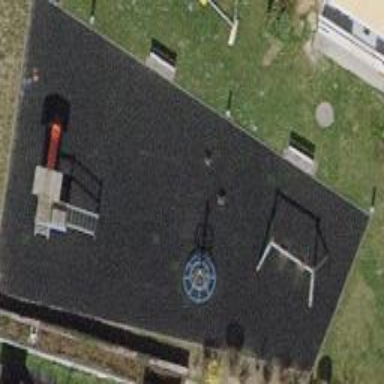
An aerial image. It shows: Playground area for leisure activities on the land.